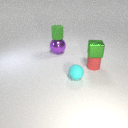
small red rubber cylinder behind small cyan rubber sphere